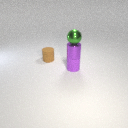
small green metal sphere above small purple rubber cylinder